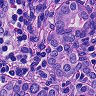
Metastatic tissue present: yes